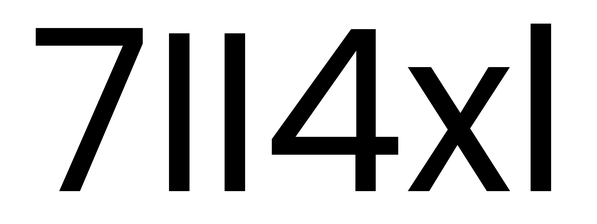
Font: Poppins-Regular